Question: I am currently trying to add a VB file inside a C# project, but I am only able to add C# files. Is there a way for me to be able to add more language templates like what is shown below?
This picture below is an example of what I have been able to do in an old project which is to be able to add both VB and C# files into one project.

: I am redeveloping an ASP.NET 2.0 site to the newest version with the new bootstrap framework. I didn't realize the old project was using mostly VB until I started the redevelopment in C#. I noticed that the old project is also using some C#. I am trying to see if I can have those two languages inside a new ASP.NET project or not by adding VB files. If not, I'll just make a VB project and convert all of the C# code to it.
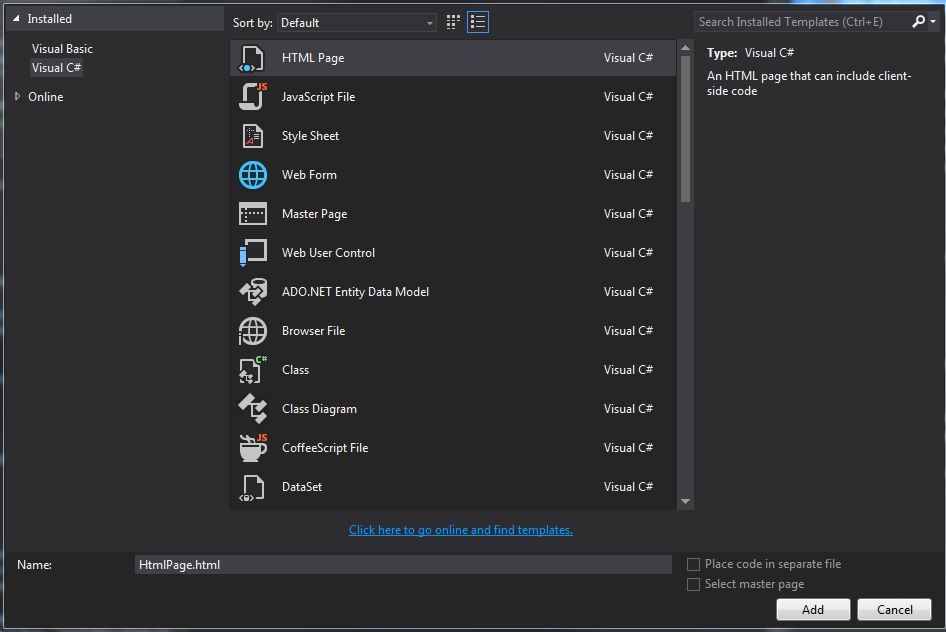
Answer: When you open the "Add new file" dialog inside a project, it is filtered by the current project type you're working on. E.g. you cannot add a *.vb file to a C# project type, without hacking it somehow.
The GUID within the *.csproj file defines the current project type. <URL>, it is somewhat outdated since it's from 2008.
As I said in a comment, the reason you have been able to mix-in both VB and C# code within the web project, is by using 'CodeFile' attribute, rather than the 'CodeBehind' attribute. The latter will compile all the source files within the project into an assembly with the same name. This will be the file you are uplading to your webserver along with the '.aspx' files.
'''
bin/MyApp.MyProject.dll
Index.aspx
'''
The 'CodeFile' variant, which compiles the source on the fly will need all the files in the same directory, or in the directory specified within the attribute, for this example it will reside within the same directory. This will also allow you to change the code at the web server, and not having to download the code to your development environment. (This is NOT recommended, as you wave goodbye to any version control and other useful tools.)
'''
Index.aspx
Index.aspx.cs
'''
My advice would be to decide whether or not to continue developing in VB, or switch to C#. Containing your codebase to one language is preferrable. And if you decide to refactor the whole solution, why not give ASP.NET MVC a go? :-)